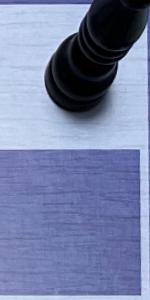
Label: Empty